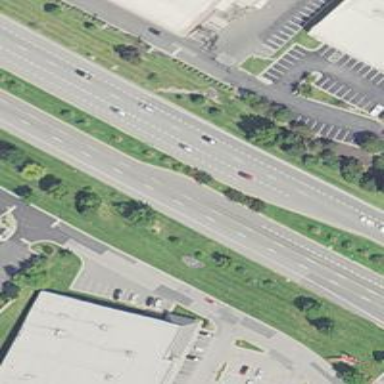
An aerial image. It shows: Expressway with asphalt surface categorized as trunk highway.